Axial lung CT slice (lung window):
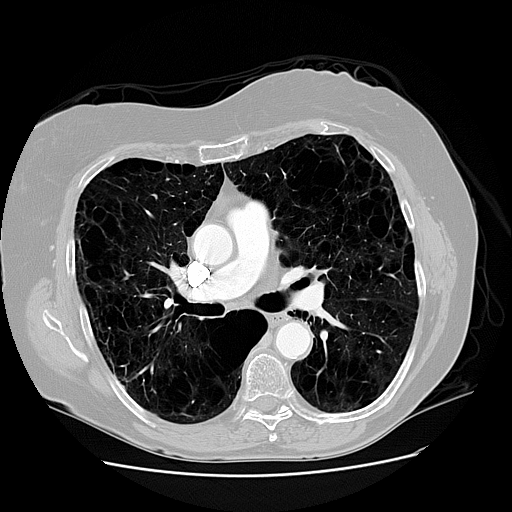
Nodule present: no